Question: My idea of the project is to write a simple Spring pure java application using Gradle that will connect to a DB2 database and pull some data and print on the console.
To start off, I created a Gradle project using Eclipse Luna.
My challenges:
1. How do I read the database.properties file in src/main/resources which has the db.driver, db.url, db.username and db.password ?
2. How do I tell Gradle to pick up my db2cc4.jar for the driver ? I cannot manage it with Gradle dependencies because it is a proprietary jar.
Here is my build.gradle
'''
apply plugin: 'java'
apply plugin: 'eclipse'
repositories {
mavenCentral()
}
jar {
baseName = 'QueryExecutor'
version = '0.1.0'
}
dependencies {
compile 'org.springframework:spring-context:4.1.0.RELEASE'
compile 'org.springframework:spring-jdbc:4.1.0.RELEASE'
runtime files('lib/db2cc4.jar')
testCompile 'junit:junit:4.+'
}
task wrapper(type: Wrapper) {
gradleVersion = '2.1'
}
'''
Here is my ApplicationConfig.java
'''
import javax.annotation.Resource;
import org.springframework.context.annotation.Bean;
import org.springframework.context.annotation.Configuration;
import org.springframework.context.annotation.Import;
import org.springframework.context.annotation.PropertySource;
import org.springframework.core.env.Environment;
import org.shrinathk.queryexecutor.persistence.QueryExecutorDAO;
@Configuration
@Import({DatabaseConfig.class})
@PropertySource("classpath:application.properties")
@PropertySource("classpath:database.properties")
public class ApplicationConfig
{
@Resource
private Environment env;
@Bean
public QueryExecutorDAO queryExecutor()
{
return new org.shrinathk.queryexecutor.persistence.QueryExecutorDAO();
}
}
'''
Here is my DatabaseConfig.java
'''
import javax.annotation.Resource;
import javax.sql.DataSource;
import org.springframework.context.annotation.Bean;
import org.springframework.context.annotation.Configuration;
import org.springframework.core.env.Environment;
import org.springframework.jdbc.datasource.DriverManagerDataSource;
import org.springframework.transaction.annotation.EnableTransactionManagement;
@Configuration
@EnableTransactionManagement
public class DatabaseConfig
{
private static final String PROPERTY_NAME_DATABASE_DRIVER = "db.driver";
private static final String PROPERTY_NAME_DATABASE_URL = "db.url";
private static final String PROPERTY_NAME_DATABASE_USERNAME = "db.username";
private static final String PROPERTY_NAME_DATABASE_PASSWORD = "db.password";
@Resource
private Environment env;
@Bean
public DataSource dataSource()
{
DriverManagerDataSource dataSource = new DriverManagerDataSource();
dataSource.setDriverClassName(env.getRequiredProperty(PROPERTY_NAME_DATABASE_DRIVER));
dataSource.setUrl(env.getRequiredProperty(PROPERTY_NAME_DATABASE_URL));
dataSource.setUsername(env.getRequiredProperty(PROPERTY_NAME_DATABASE_USERNAME));
dataSource.setPassword(env.getRequiredProperty(PROPERTY_NAME_DATABASE_PASSWORD));
return dataSource;
}
}
'''
The database.properties file
'''
db.driver=com.ibm.db2.jcc.DB2Driver
db.url=jdbc:db2://localhost:50000/SAMPLE
db.username=db2admin
db.password=db2admin
'''
Here is my project structure:

Thanks!
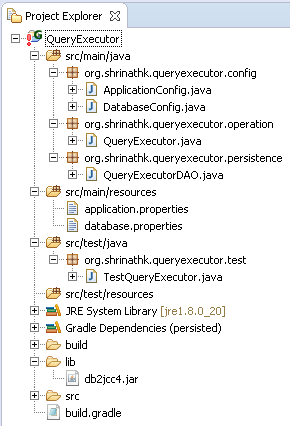
Answer: 1. The structure of the project (e.g. src/main/resources) is the same as it was in maven. When You prepare the artifact to deploy it should be automatically moved to appropriate location.
2. When it comes to adding db2jcc.ar dependency what You need is a flatDir or adding the following piece of code under dependencies section: compile fileTree(dir: 'lib', include: '*.jar')